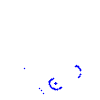
Particle: proton